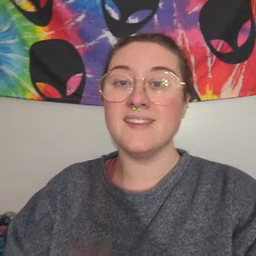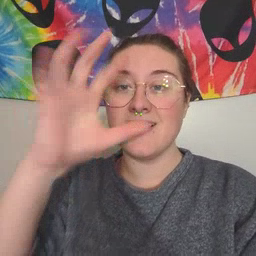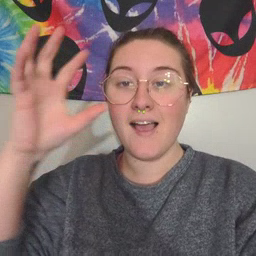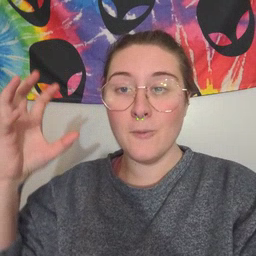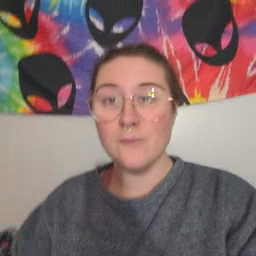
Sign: cloud